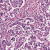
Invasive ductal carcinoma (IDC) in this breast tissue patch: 1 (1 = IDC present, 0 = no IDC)